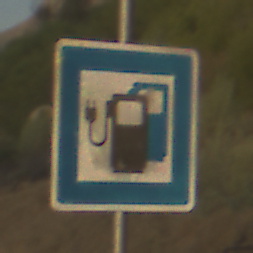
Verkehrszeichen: LadestationFuerElektrofahrzeuge
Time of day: SunriseSunset
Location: Outdoor (Nature)
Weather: PartlyCloudy
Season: NotSpecified
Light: Natural